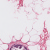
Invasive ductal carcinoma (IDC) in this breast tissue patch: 0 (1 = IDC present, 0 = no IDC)